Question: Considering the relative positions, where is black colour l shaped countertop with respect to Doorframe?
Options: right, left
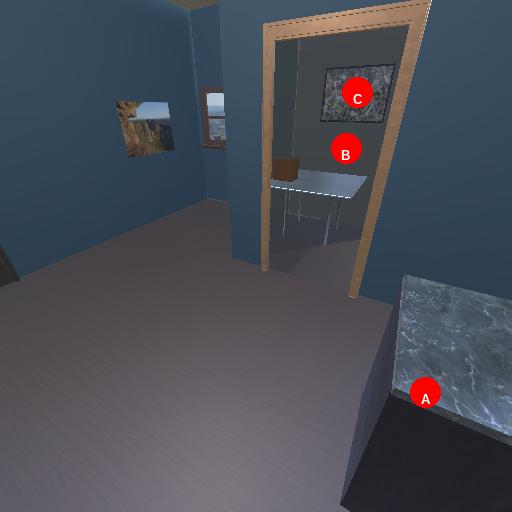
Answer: right